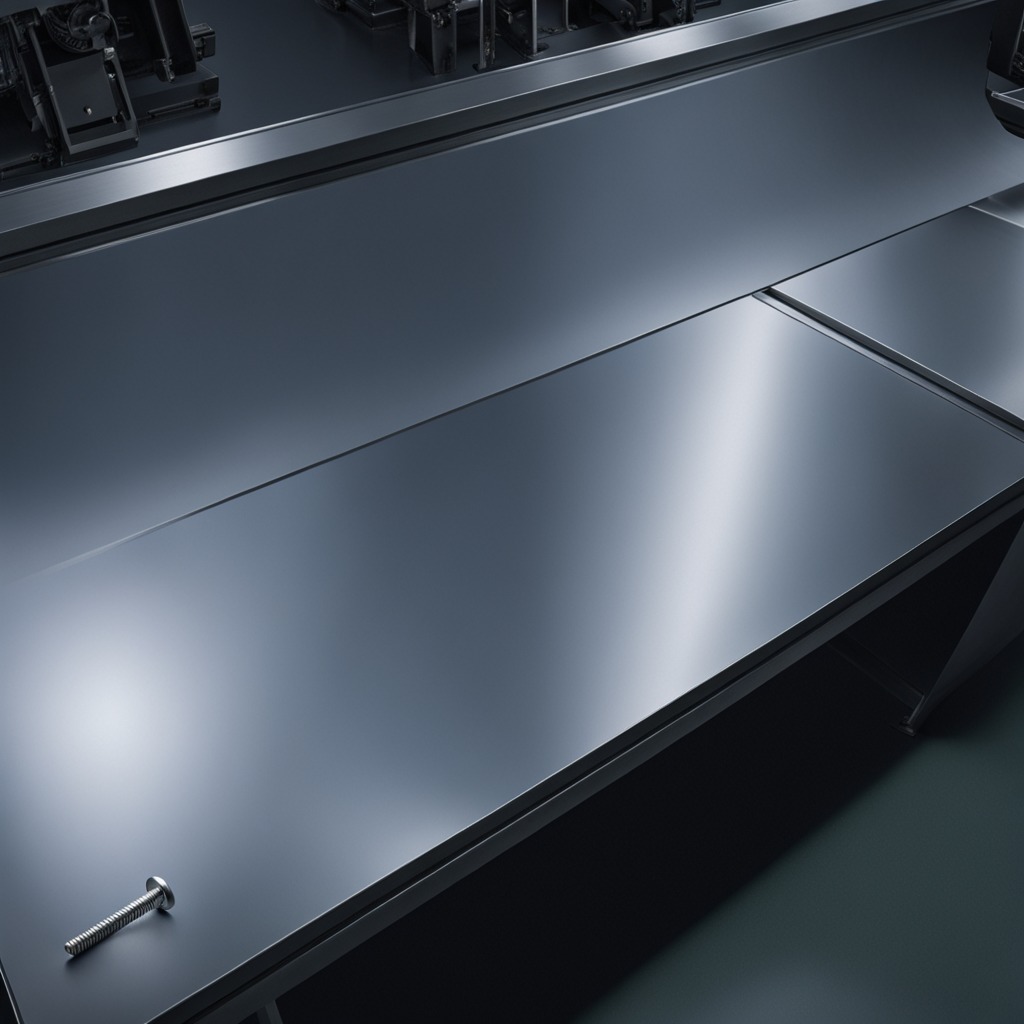
A metal screw is lying on the tabletop.